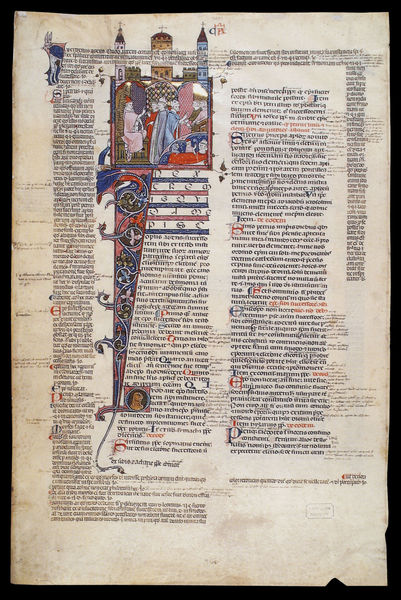
Titel: Causa VIII
Institution: Cambridge, Fitzwilliam Museum
Schlagwörter: blau, mann, menschen, sitzen, stadt, blume, frau, schwarz, skizze, zeichnung, gebäude, haus, rot, malerei, ornament, bibel, bild, gold, mantel, blatt, rosa, turm, engel, schrift, rand, könig, thron, floral, verzierung, spiel, buch, kreuz, türme, druck, seite, text, buchstabe, buchstaben, initiale, beten, gebet, buchdruck, buchseite, pergament, bieten, zeilen, buchmalerei, majuskel, würdenträger, majuskeln, rex, stundenbuch, stunde, schachspiel, tedt, spuel